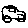
Label: car